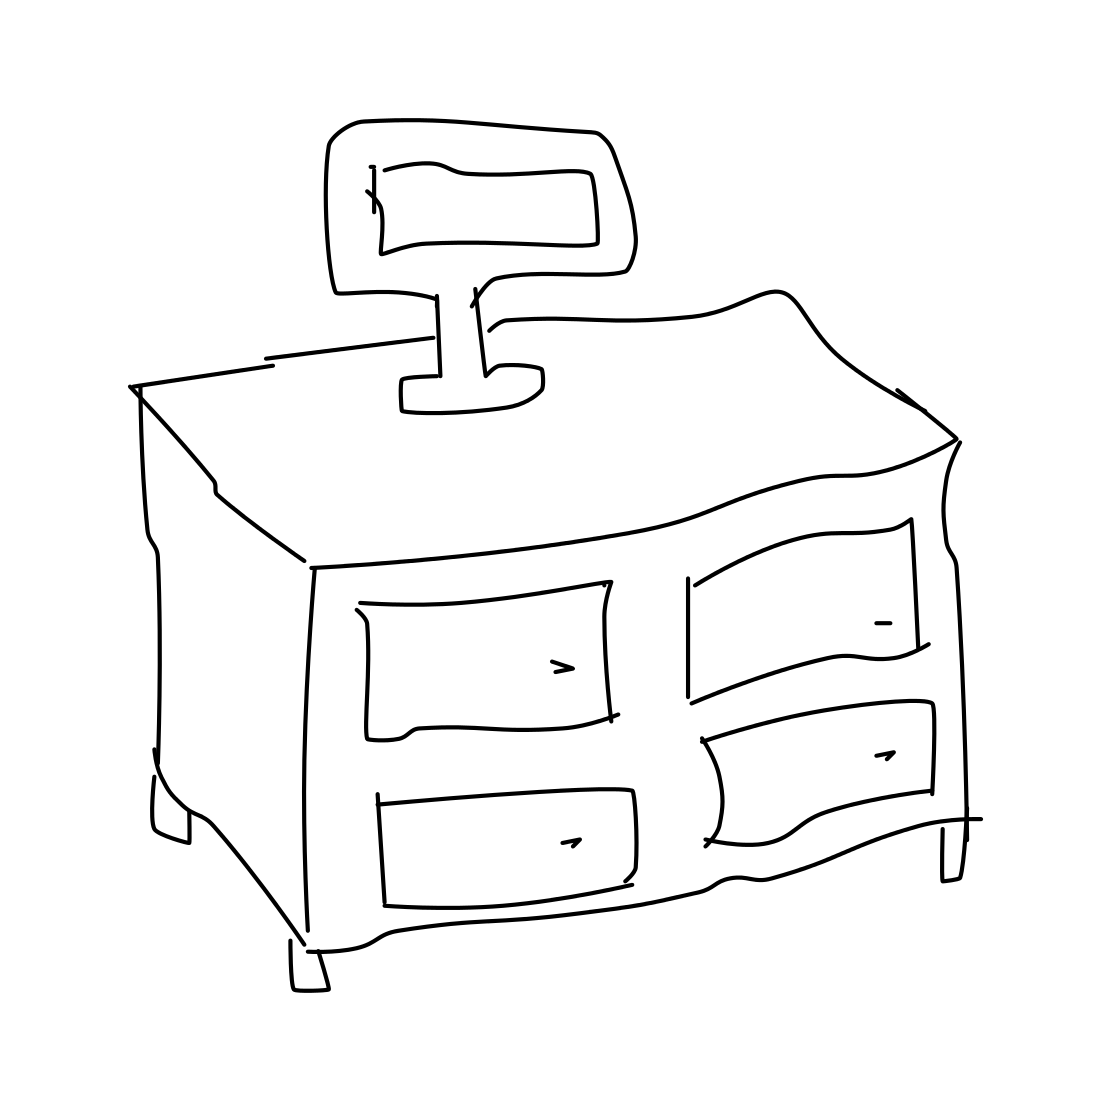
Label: cabinet